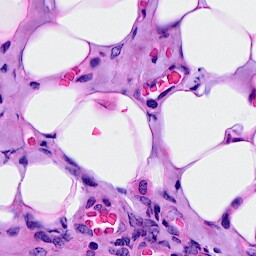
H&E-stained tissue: Breast